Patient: sex M, age 46
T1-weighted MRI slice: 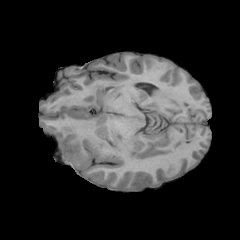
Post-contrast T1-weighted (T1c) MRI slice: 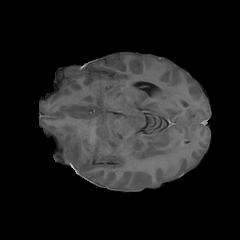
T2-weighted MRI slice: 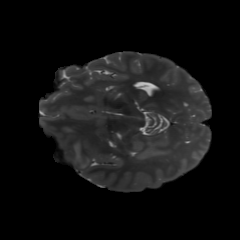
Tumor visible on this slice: yes
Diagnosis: Glioblastoma, IDH-wildtype
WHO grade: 4